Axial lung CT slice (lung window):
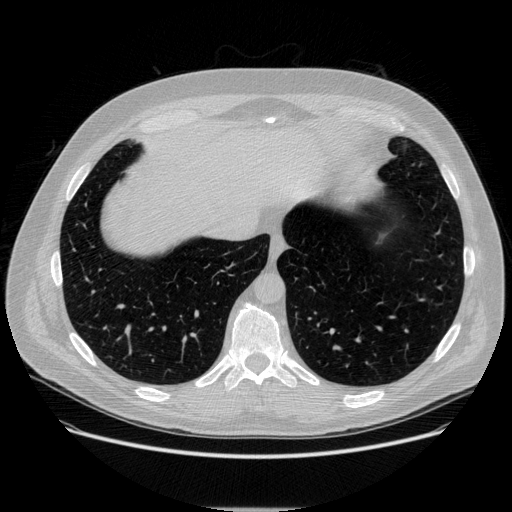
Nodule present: no